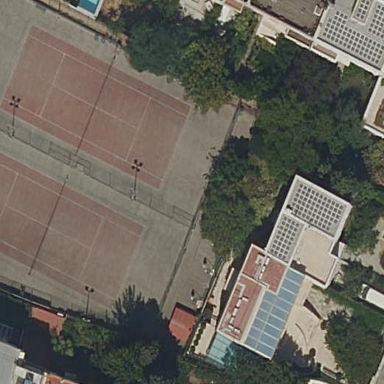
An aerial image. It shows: Tennis court on pitch.